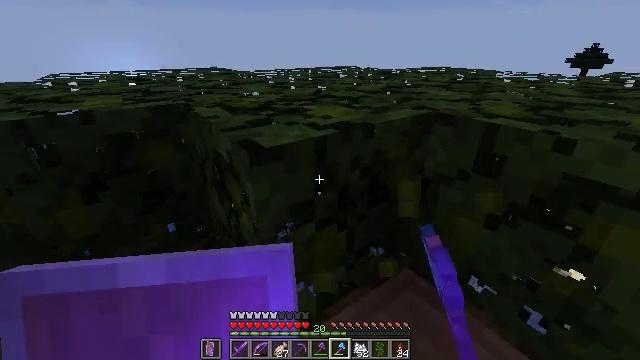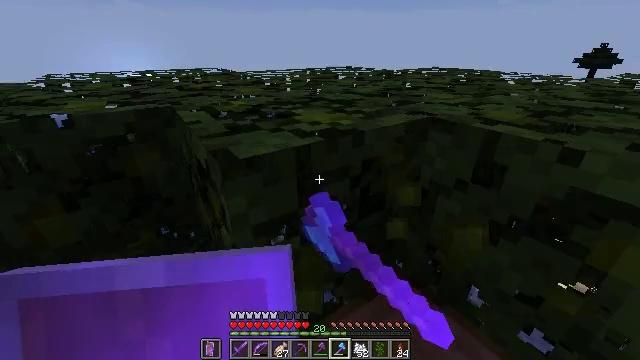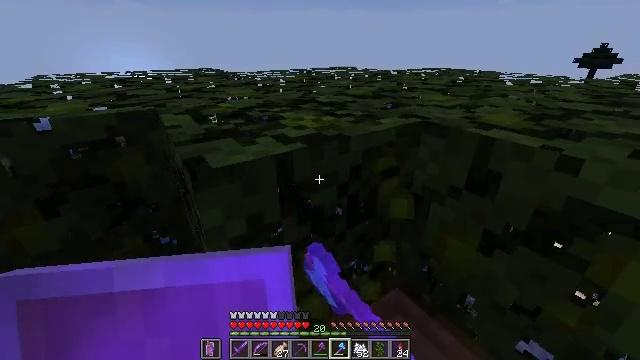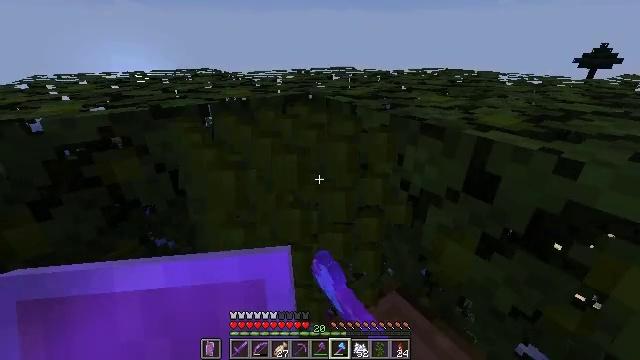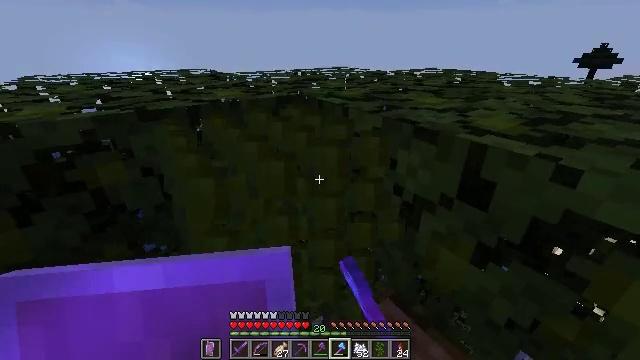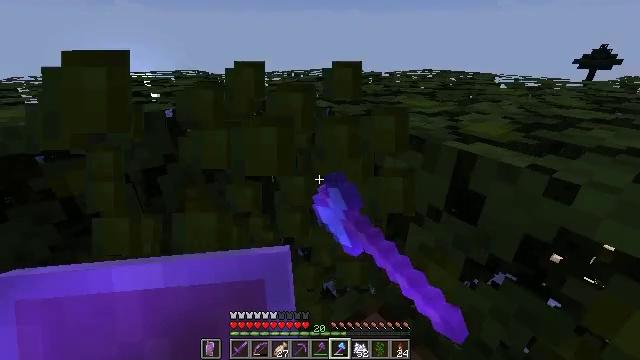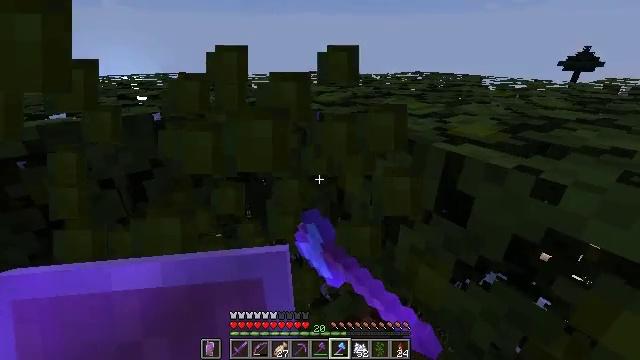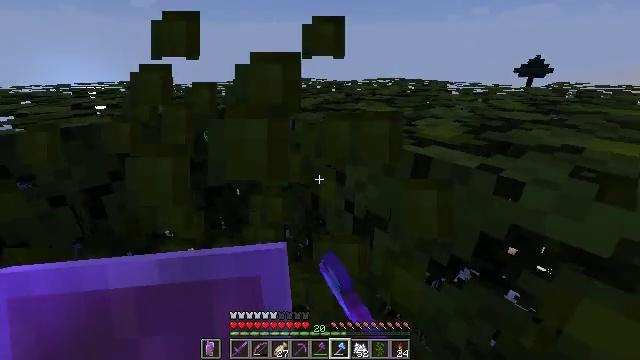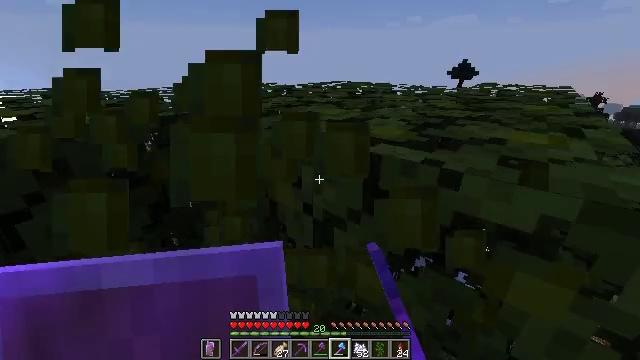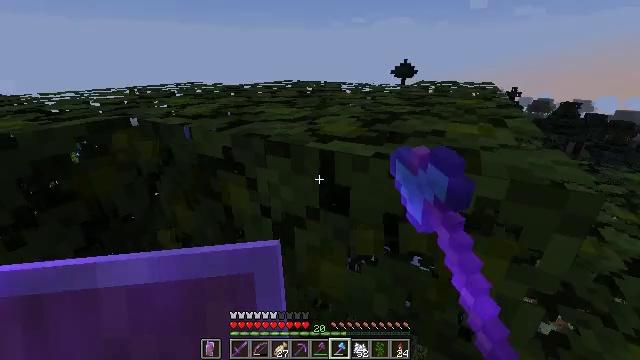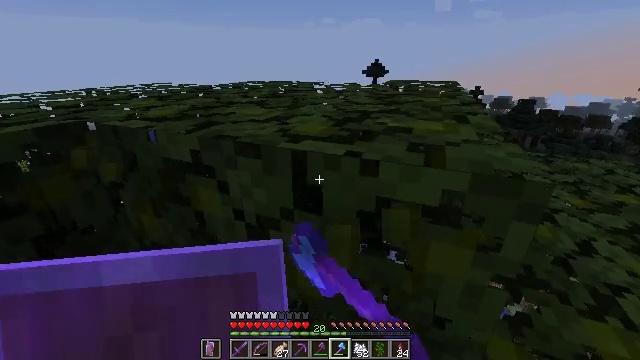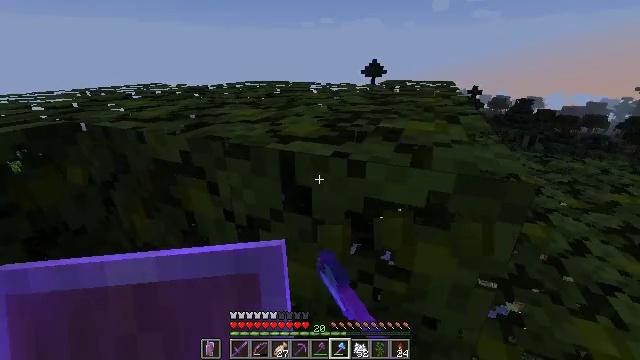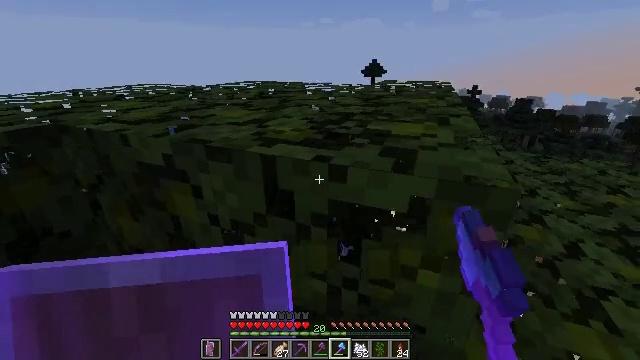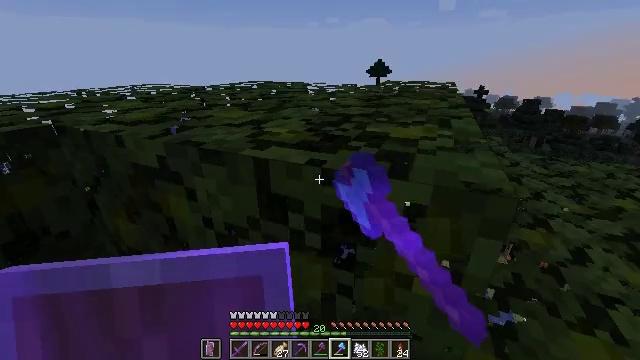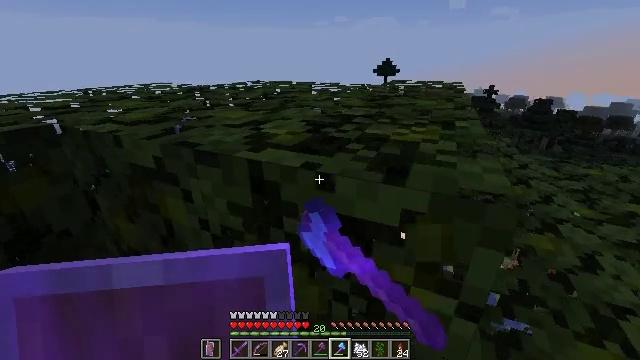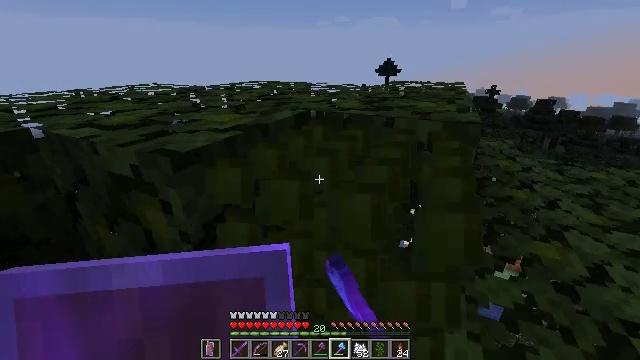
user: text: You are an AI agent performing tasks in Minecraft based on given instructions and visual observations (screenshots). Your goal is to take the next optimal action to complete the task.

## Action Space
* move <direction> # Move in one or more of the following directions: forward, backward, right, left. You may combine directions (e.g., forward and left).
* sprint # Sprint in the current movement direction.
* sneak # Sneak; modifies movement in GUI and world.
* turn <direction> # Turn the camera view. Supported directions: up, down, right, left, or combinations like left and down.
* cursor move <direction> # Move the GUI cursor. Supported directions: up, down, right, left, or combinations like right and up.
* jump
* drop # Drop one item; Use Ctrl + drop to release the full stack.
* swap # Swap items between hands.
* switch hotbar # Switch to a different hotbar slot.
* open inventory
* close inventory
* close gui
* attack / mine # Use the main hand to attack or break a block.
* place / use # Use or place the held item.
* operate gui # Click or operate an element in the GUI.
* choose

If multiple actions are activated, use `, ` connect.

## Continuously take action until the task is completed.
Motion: motion action
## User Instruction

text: Gather jungle leaves from the tree.
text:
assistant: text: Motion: move forward and move right, sneak, attack / mine
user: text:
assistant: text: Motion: move forward and move right, sneak, attack / mine
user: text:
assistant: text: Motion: move forward and move right, sneak, attack / mine
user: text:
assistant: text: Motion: move forward and move right, sneak, attack / mine
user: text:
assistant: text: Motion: sneak, attack / mine
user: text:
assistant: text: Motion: sneak, turn right, attack / mine
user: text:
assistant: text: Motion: sneak, turn right and up, attack / mine
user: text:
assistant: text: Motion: sneak, turn right, attack / mine
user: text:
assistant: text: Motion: sneak, turn right, attack / mine
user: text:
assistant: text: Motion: move right, sneak, turn right, attack / mine
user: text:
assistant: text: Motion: move right, sneak, attack / mine
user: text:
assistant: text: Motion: move forward and move right, sneak, attack / mine
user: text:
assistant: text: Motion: move forward and move right, sneak, turn left, attack / mine
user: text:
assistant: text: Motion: move forward, sneak, turn left, attack / mine
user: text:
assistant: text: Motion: move forward, sneak, attack / mine
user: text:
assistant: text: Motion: move forward, sneak, attack / mine
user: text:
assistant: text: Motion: move forward, sneak, attack / mine
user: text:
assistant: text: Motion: sneak, attack / mine
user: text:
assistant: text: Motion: sneak, attack / mine
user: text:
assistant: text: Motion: sneak, turn left, attack / mine
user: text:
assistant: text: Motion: sneak, turn left, attack / mine
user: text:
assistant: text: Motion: sneak, turn left, attack / mine
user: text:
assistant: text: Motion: move right, sneak, turn left, attack / mine
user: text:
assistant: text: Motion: move forward and move right, sneak, turn left, attack / mine
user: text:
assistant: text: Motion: move forward and move right, sneak, attack / mine
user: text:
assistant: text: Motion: move forward and move right, sneak, attack / mine
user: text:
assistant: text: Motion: move forward and move right, sneak, attack / mine
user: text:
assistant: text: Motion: move forward and move right, sneak, attack / mine
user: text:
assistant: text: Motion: move forward and move right, sneak, attack / mine
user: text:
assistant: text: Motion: move forward, sneak, attack / mine